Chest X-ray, PA view. Patient: 27 years old, sex M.
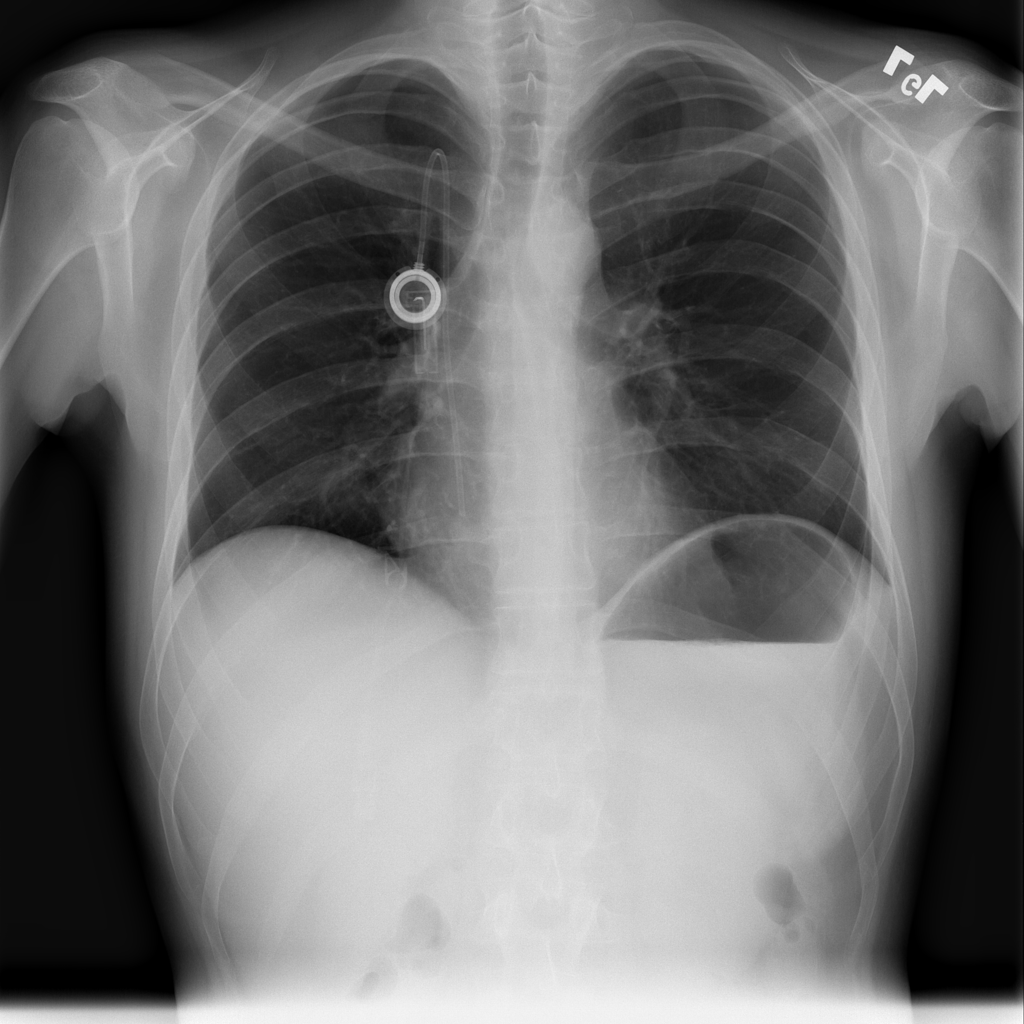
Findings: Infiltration